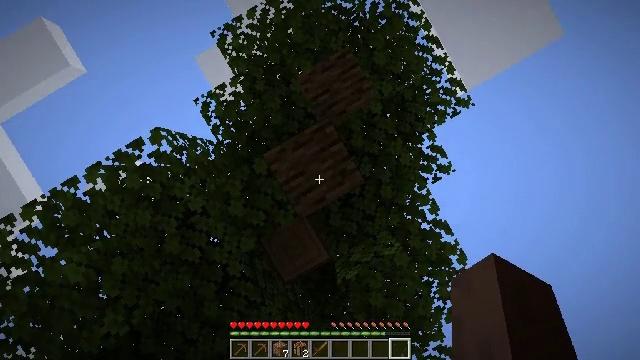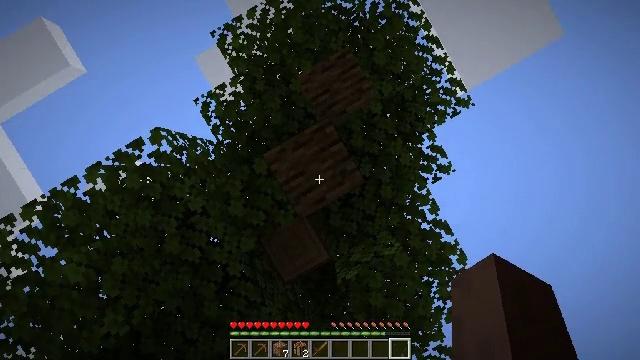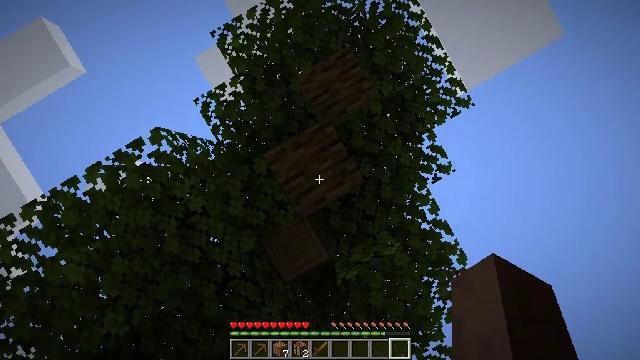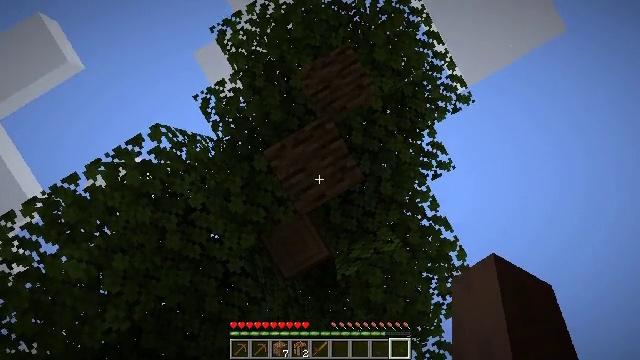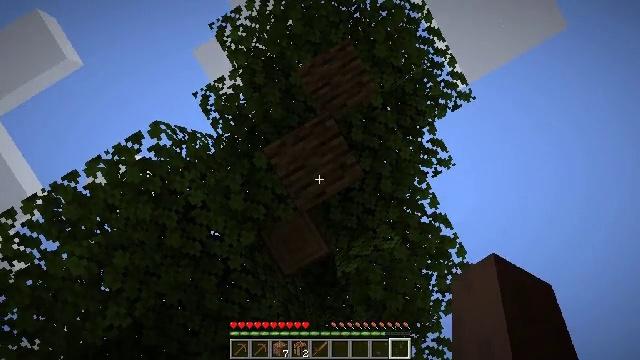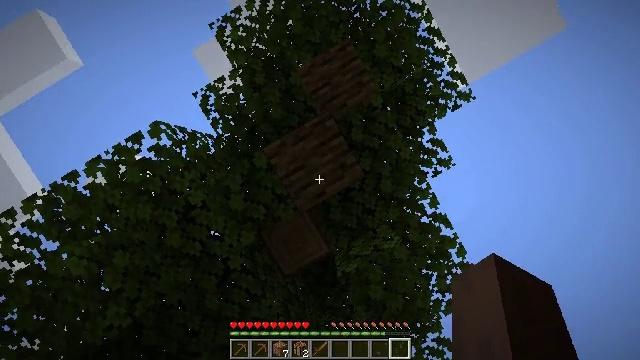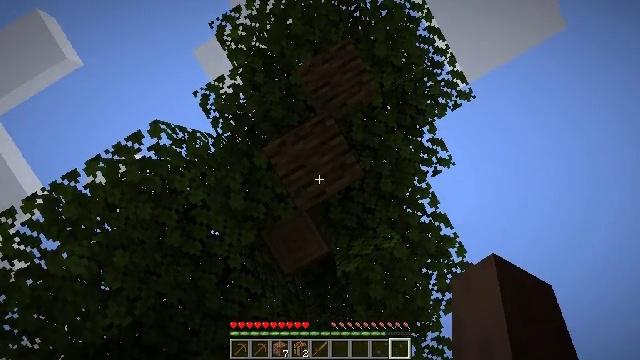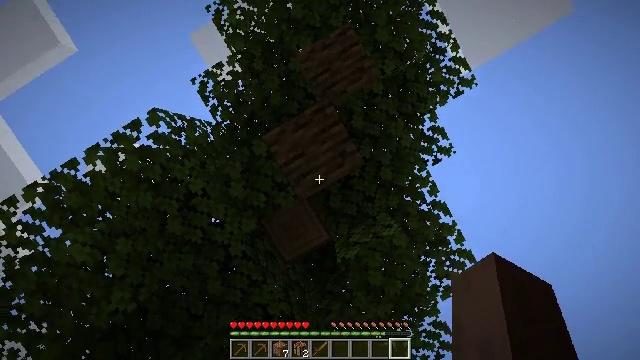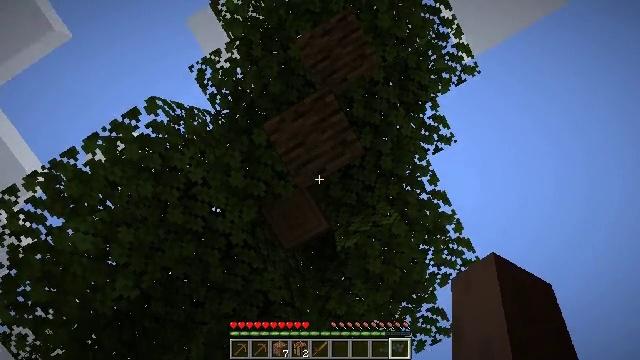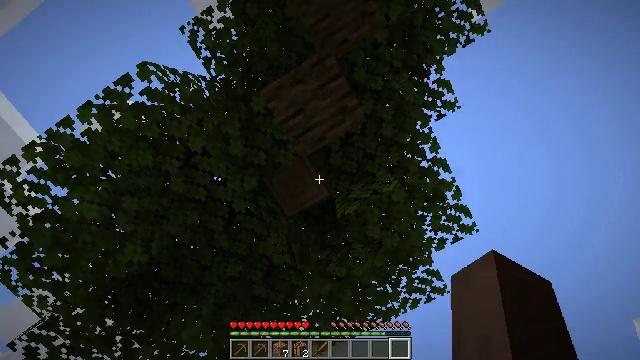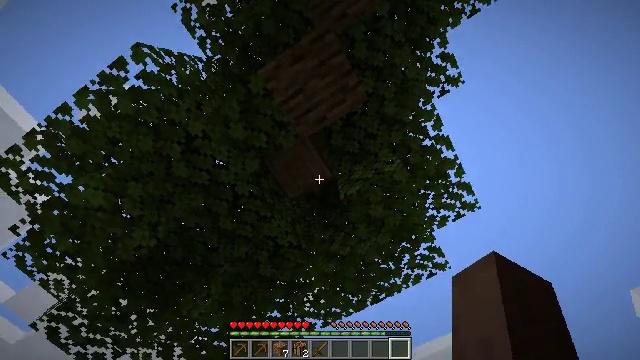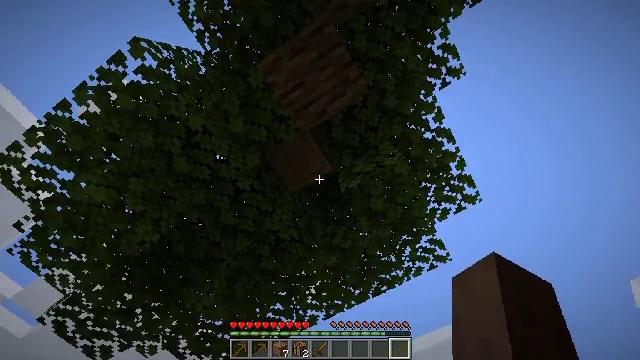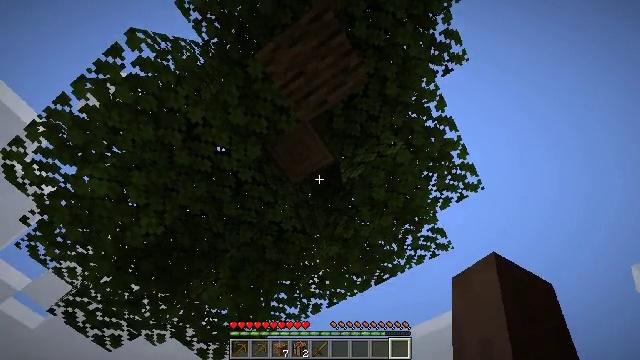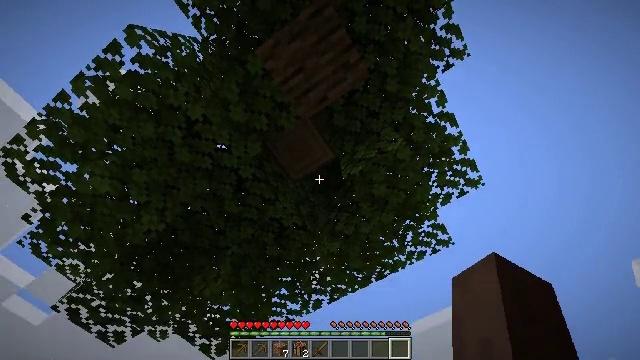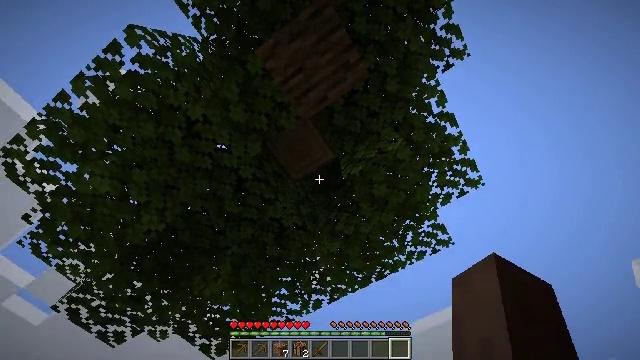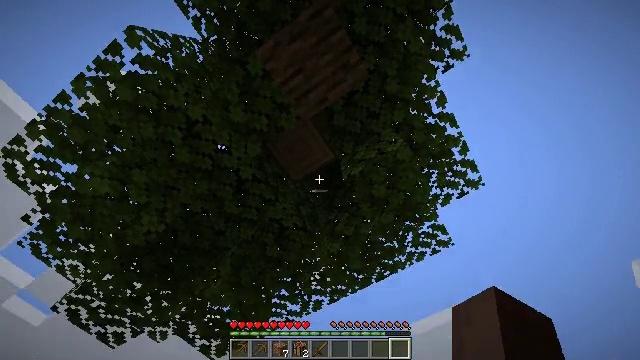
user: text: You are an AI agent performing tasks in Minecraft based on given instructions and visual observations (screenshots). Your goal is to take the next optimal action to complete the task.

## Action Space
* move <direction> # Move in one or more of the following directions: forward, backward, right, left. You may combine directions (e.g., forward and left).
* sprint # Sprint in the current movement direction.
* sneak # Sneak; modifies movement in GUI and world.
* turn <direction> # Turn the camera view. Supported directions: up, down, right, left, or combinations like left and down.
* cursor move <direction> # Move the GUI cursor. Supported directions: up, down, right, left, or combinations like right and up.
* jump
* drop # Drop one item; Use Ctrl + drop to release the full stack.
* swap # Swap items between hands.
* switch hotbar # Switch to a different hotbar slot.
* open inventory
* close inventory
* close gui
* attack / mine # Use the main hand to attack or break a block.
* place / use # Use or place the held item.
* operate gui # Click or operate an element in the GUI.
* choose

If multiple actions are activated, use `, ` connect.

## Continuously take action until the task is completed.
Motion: motion action
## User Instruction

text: Cut down the tree and harvest oak logs.
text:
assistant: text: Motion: no_op
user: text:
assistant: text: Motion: no_op
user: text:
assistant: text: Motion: no_op
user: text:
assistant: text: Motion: no_op
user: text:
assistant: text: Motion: no_op
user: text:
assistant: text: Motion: no_op
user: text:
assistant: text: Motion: turn down
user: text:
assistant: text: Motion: turn down
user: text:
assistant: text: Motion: turn down
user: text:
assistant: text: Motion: turn left and down
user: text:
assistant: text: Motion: turn down
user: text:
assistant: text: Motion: turn down
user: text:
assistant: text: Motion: no_op
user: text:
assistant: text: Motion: no_op
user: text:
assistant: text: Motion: attack / mine
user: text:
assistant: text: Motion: turn up, attack / mine
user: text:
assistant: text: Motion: turn left and up, attack / mine
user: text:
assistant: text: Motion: turn up, attack / mine
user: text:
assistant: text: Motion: attack / mine
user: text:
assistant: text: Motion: attack / mine
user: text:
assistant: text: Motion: attack / mine
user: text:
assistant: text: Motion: attack / mine
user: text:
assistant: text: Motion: attack / mine
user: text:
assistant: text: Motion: attack / mine
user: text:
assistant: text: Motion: move forward, attack / mine
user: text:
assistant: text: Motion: move forward, attack / mine
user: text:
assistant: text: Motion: move forward, attack / mine
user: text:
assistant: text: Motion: move forward, attack / mine
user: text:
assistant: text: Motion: attack / mine
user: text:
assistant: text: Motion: no_op